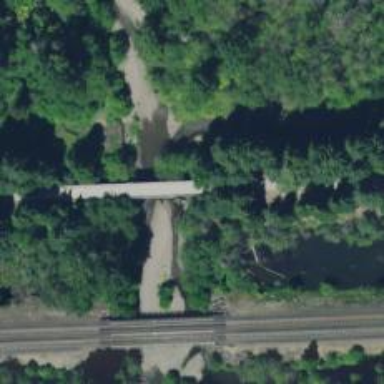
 now used as cycleway for nordic skiing in the backcountry. The railway=abandoned tag indicates it has been repurposed as rail-trail."